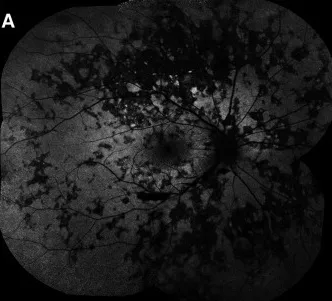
Patient 4. (A,B) At presentation, fundus autofluorescence (FAF) of both eyes showing extensive hypofluorescent lesions with very few scattered lesions with hyperfluorescent edges.
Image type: ophthalmic_imaging (autofluorescence)